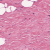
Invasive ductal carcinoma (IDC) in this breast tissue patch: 0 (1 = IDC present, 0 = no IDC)